Question: If you go to a page like youtube.com and drag the mouse around while holding down the left button all kinds of things get selected. In the image below, for example, I'm just dragging the mouse along the red arrow and all the stuff at the top got selected and turned blue.

But if I create a jsfiddle - <URL> - with a simple div and drag the mouse around with the left button down, I'm not able to select anything. I can even drag completely around the box without selecting it.
Does anyone know what the difference is?
Thanks
'''
<div id="box1"></div>
'''
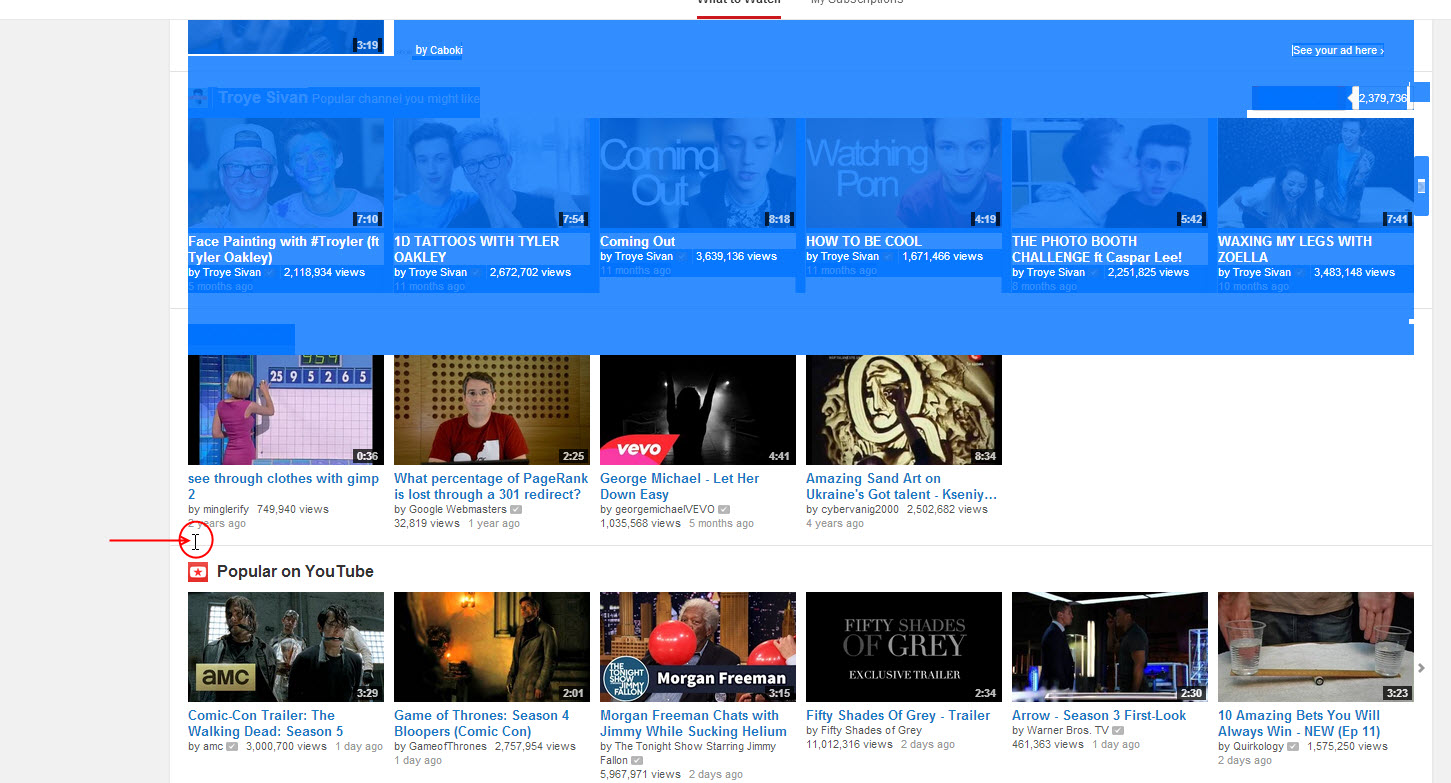
Answer: The (highlight) you see is being applied to elements specifically text and images. In your example you have nothing but a '<div>' element
Now you'll have something to highlight: <URL>
'''
<div id="box1"><img src="//placehold.it/100x100/cf5"/> asdasdasd</div>
'''
Also worth noting that Firefox will highlight exactly , while in Chrome the highlight area will have unspecific and also unpredicted results, element-related, keeping an eye to line-heights content-flows etc... strange in any case.
'''
Chrome vs. Firefox
'''